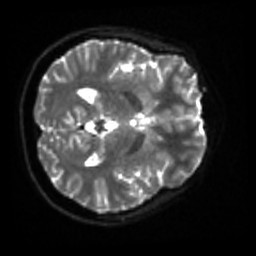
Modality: sbref
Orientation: axial
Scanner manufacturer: siemens
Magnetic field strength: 3 T
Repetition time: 4 s
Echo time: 0.0594 s